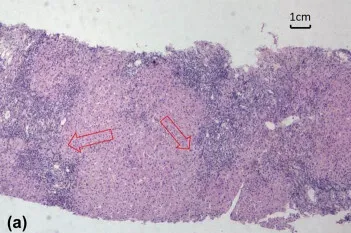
Pathological features of the liver (hematoxylin-eosin staining). Severe interfacial inflammation (thick arrow), x100.
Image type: pathology (h&e)